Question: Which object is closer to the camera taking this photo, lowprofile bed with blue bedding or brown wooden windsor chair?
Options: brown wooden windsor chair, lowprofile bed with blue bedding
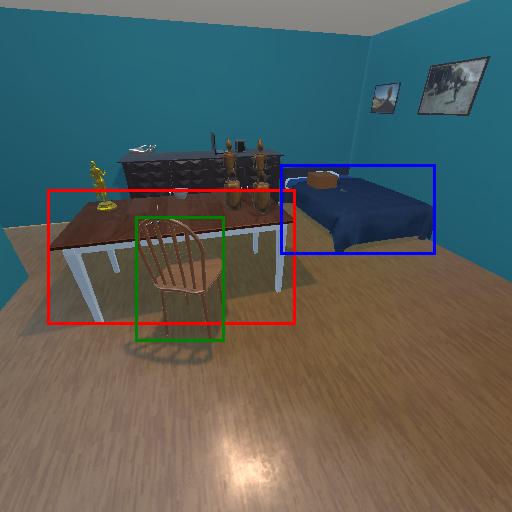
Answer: brown wooden windsor chair